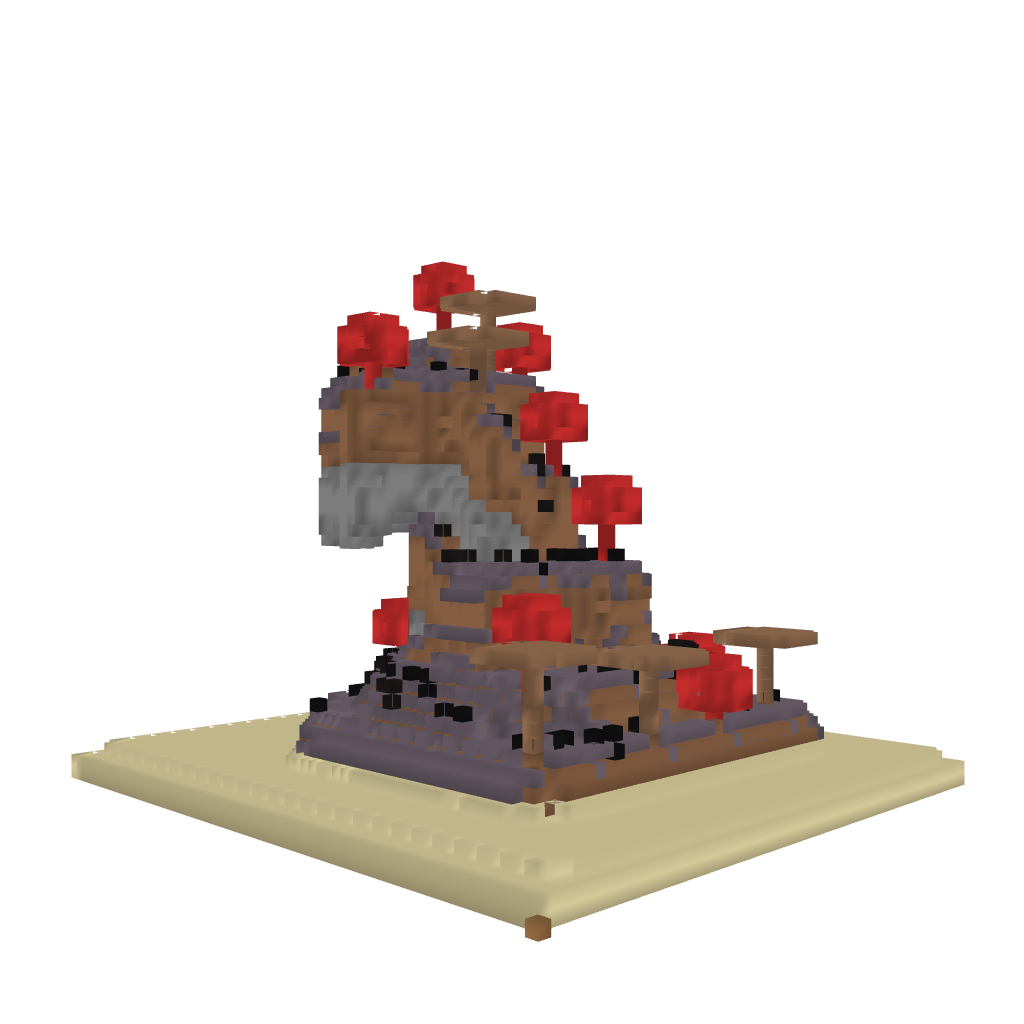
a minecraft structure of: Mushroom island